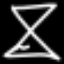
Label: hourglass